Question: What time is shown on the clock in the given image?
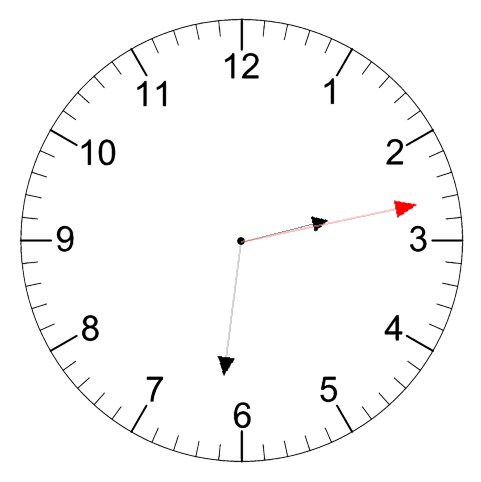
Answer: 02:31:13